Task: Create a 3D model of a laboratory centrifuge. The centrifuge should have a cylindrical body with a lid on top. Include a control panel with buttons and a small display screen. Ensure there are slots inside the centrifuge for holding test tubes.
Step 127:
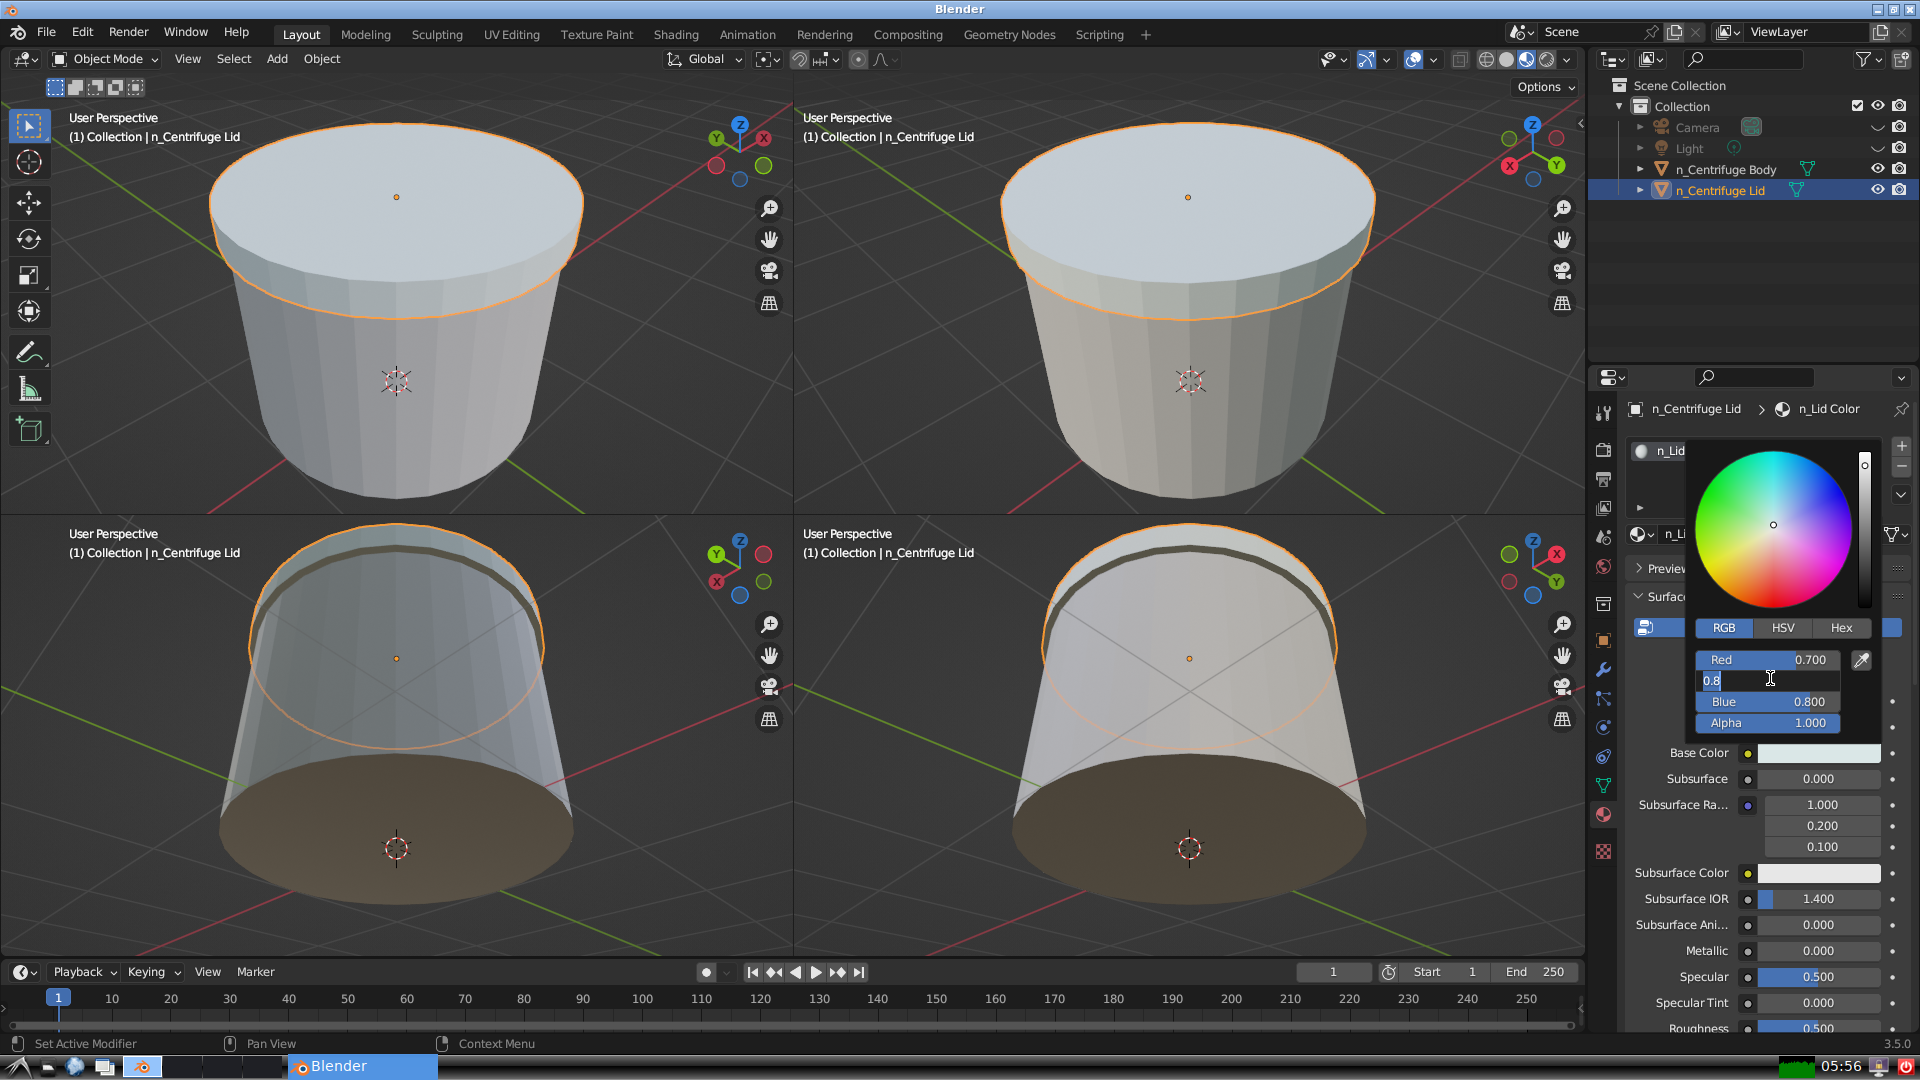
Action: input_text: 0.7